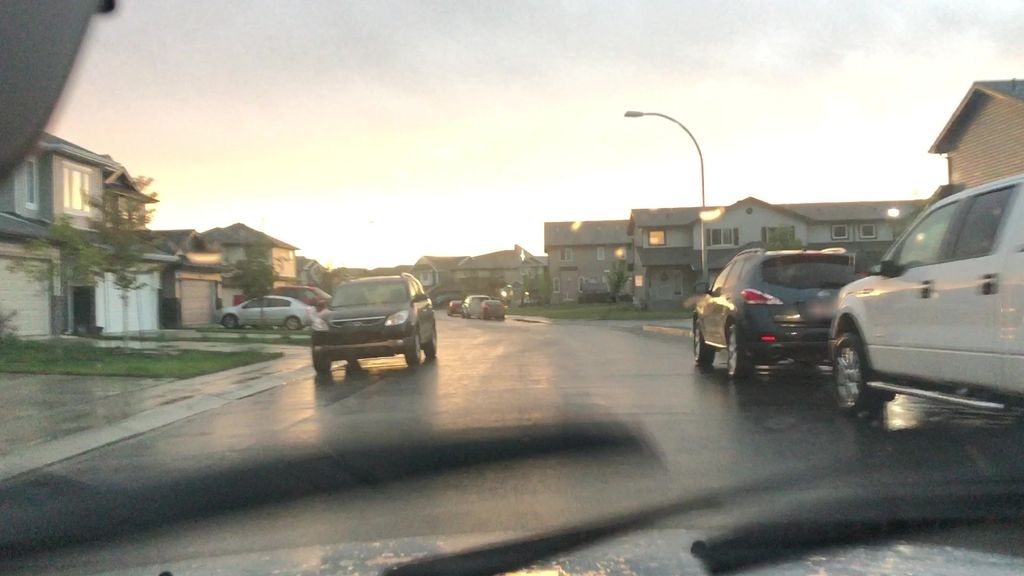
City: edmonton